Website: lowes
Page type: billing-address
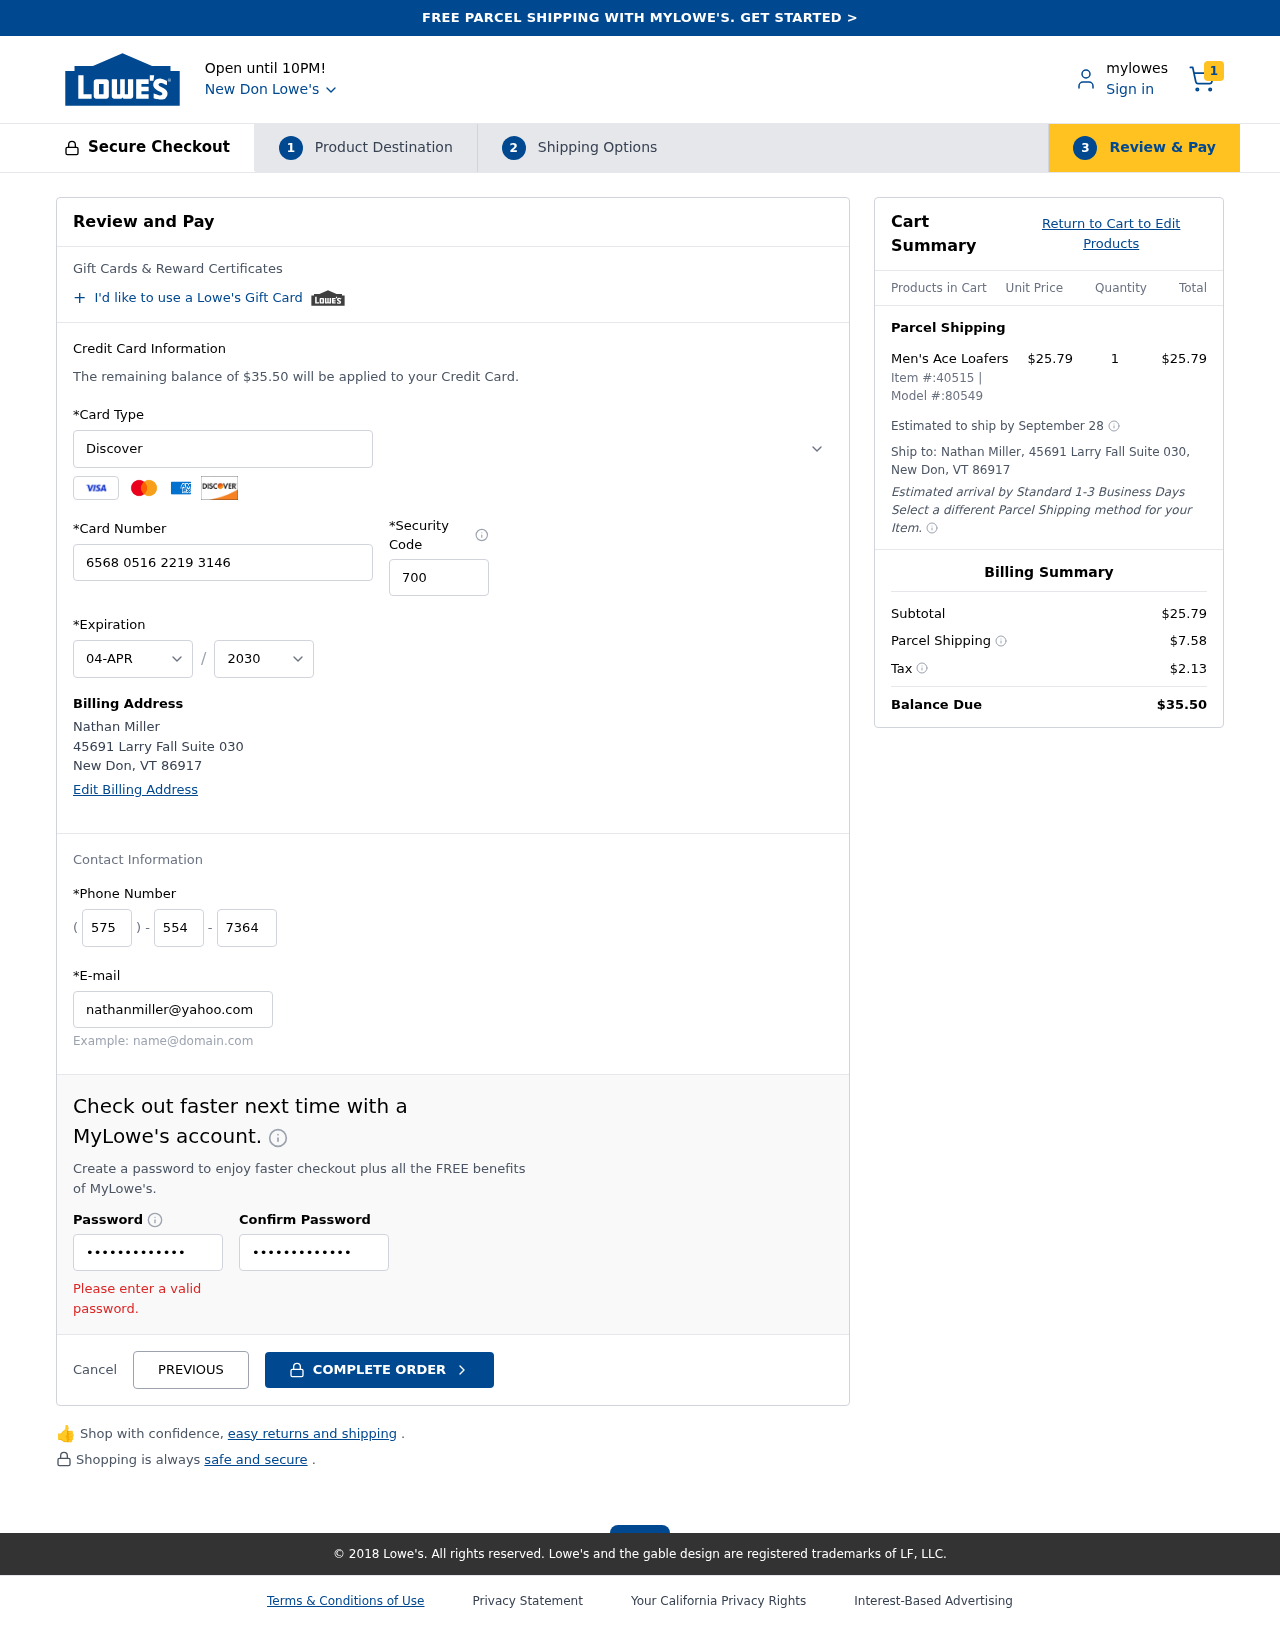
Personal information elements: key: PII_CARD_CVV
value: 700
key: PII_CARD_EXPIRY_MONTH
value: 04
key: PII_CARD_EXPIRY_YEAR
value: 30
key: PII_CARD_NUMBER
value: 6568 0516 2219 3146
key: PII_CARD_TYPE
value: Discover
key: PII_CITY
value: New Don
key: PII_CITY_STATE_ZIP
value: New Don, VT 86917
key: PII_EMAIL
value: nathanmiller@yahoo.com
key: PII_FULLNAME
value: Nathan Miller
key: PII_PHONE_AREA
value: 575
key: PII_PHONE_PREFIX
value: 554
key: PII_PHONE_SUFFIX
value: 7364
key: PII_STREET
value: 45691 Larry Fall Suite 030
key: PII_FULLNAME2
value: Nathan Miller
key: PII_STREET2
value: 45691 Larry Fall Suite 030
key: PII_CITY_STATE_ZIP2
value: New Don, VT 86917
Product elements: key: PRODUCT1_NAME
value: Men's Ace Loafers
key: PRODUCT1_PRICE
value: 25.79
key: PRODUCT1_QUANTITY
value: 1
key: PRODUCT_ITEM_NUMBER
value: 40515
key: PRODUCT_MODEL_NUMBER
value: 80549
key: PRODUCT1_LINE_TOTAL
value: $25.79
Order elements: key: ORDER_NUM_ITEMS
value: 1
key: ORDER_TOTAL
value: $35.50
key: ORDER_SHIPPING_DATE
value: September 28
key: ORDER_SUBTOTAL
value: $25.79
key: ORDER_SHIPPING_COST
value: $7.58
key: ORDER_TAX
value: $2.13